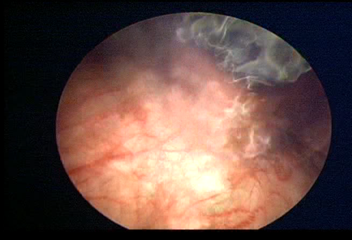
Modality: WLC
Class: Normal mucosa
Bladder cancer association: No